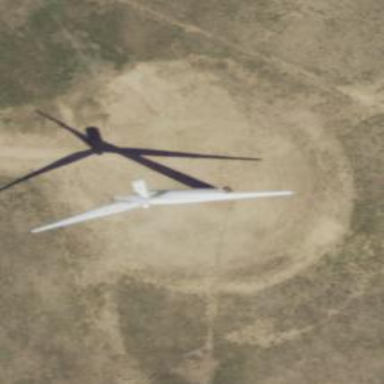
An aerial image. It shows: Wind generator in the form of horizontal axis wind turbine.